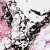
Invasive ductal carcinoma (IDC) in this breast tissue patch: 0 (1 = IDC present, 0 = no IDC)